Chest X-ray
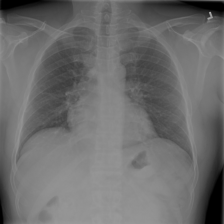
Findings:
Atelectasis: negative
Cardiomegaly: negative
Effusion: negative
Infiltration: negative
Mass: negative
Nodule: negative
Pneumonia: negative
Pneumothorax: negative
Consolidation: negative
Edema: negative
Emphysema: negative
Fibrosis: negative
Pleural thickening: negative
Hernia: negative